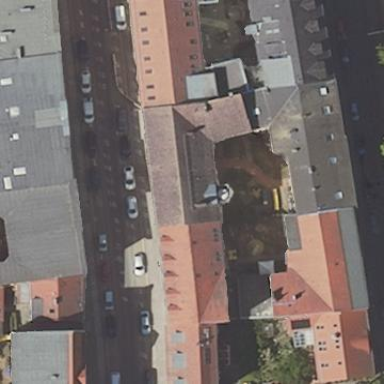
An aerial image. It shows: Gabled roof on building that houses apartments.